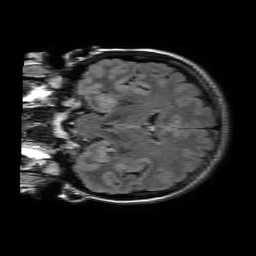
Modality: FLAIR
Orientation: coronal
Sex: female
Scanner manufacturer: philips
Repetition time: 11 s
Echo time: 0.125 s